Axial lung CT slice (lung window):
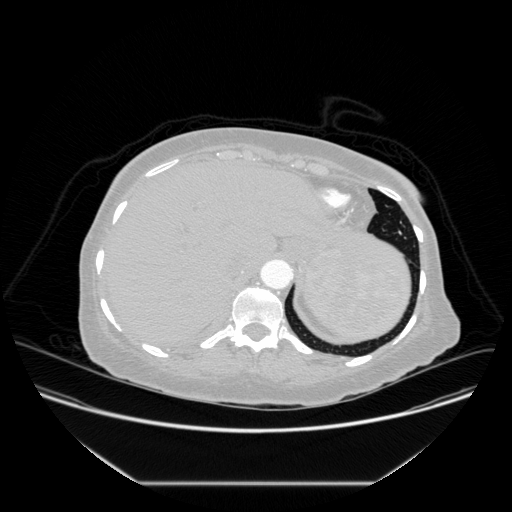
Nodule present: no